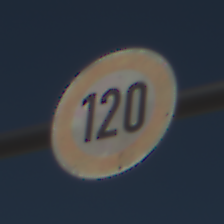
Verkehrszeichen: Geschwindigkeit120
Umgebung: Outdoor, Nature
Tageszeit: Midday
Wetter: Clear
Licht: Natural
Jahreszeit: Summer
Kontrast: HighContrast